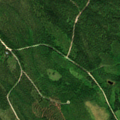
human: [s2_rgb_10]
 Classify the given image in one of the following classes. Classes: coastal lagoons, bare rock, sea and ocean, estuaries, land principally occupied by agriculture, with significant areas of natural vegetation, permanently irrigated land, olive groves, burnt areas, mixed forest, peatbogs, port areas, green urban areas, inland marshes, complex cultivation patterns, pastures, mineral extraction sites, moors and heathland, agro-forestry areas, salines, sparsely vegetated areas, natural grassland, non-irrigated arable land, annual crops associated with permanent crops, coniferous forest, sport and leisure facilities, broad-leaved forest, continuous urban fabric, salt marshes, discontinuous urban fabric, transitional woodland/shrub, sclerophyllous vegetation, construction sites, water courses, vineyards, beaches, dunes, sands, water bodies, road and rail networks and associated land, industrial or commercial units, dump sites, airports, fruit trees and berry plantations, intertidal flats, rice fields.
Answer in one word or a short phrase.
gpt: coniferous forest, transitional woodland/shrub